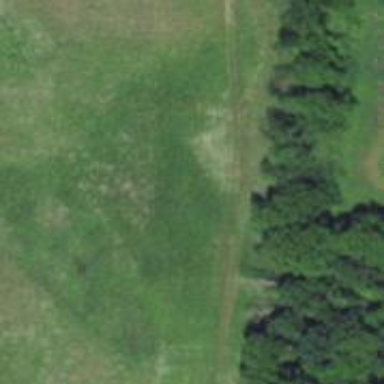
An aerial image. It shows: Natural path.